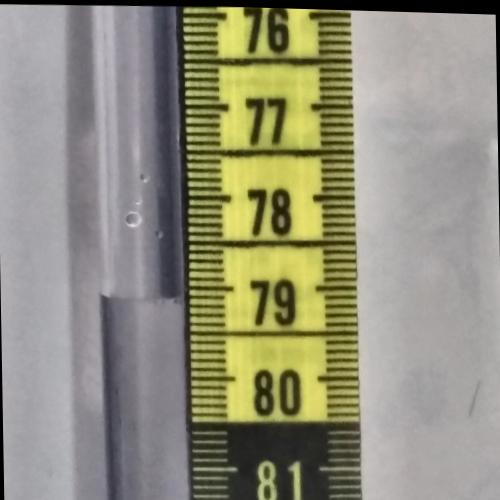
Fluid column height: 79.1 cm